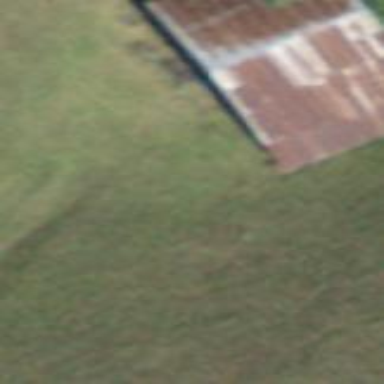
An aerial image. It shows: Barn.